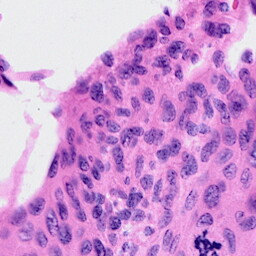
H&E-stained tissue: Cervix